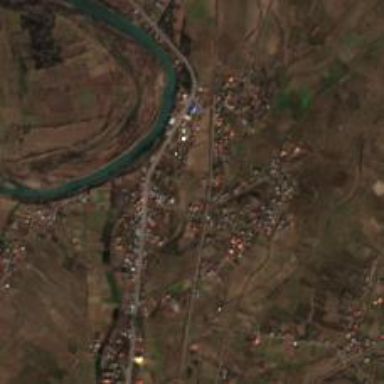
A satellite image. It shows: Village.